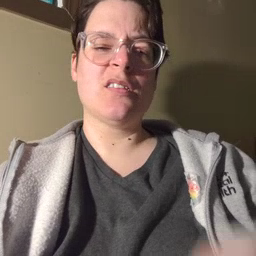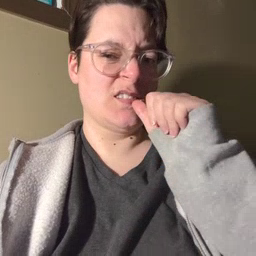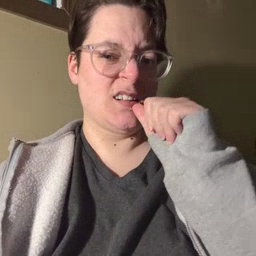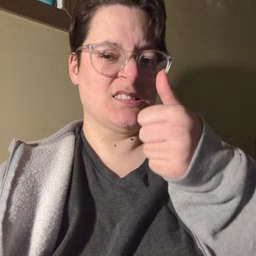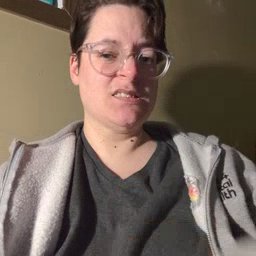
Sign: nuts